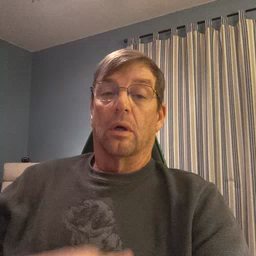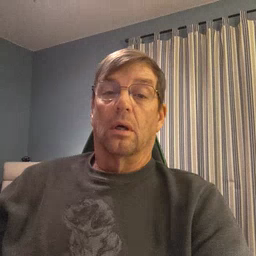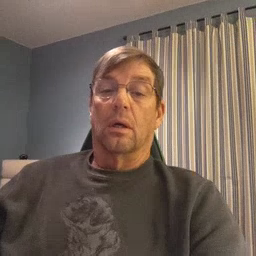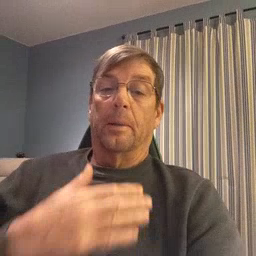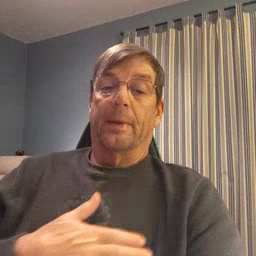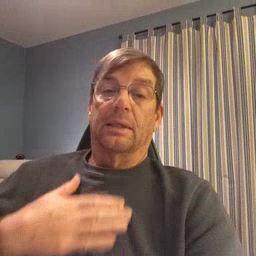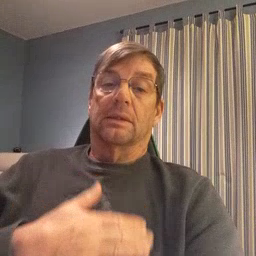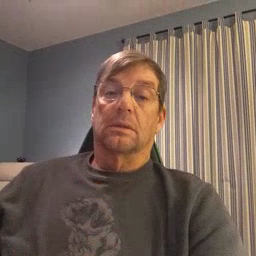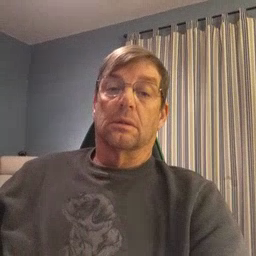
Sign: please